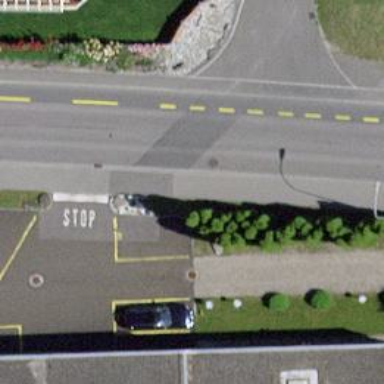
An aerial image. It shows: Secondary road with asphalt surface. There is dedicated cycle lane on the left side.